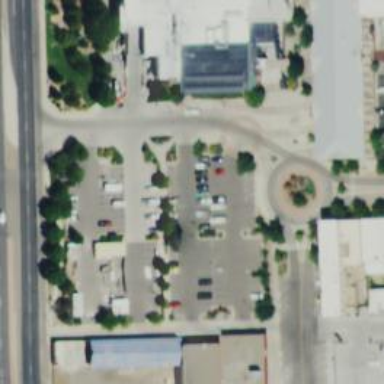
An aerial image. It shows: Parking space.